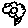
Label: flower